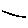
Label: line